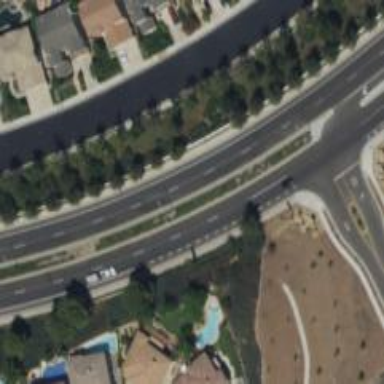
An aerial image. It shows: Secondary road with separate asphalt sidewalk.